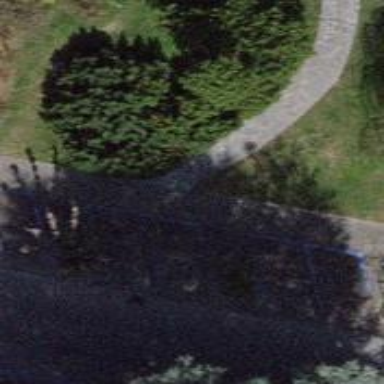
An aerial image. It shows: Path made of paving stones.